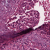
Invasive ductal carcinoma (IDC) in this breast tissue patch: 1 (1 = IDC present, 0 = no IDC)